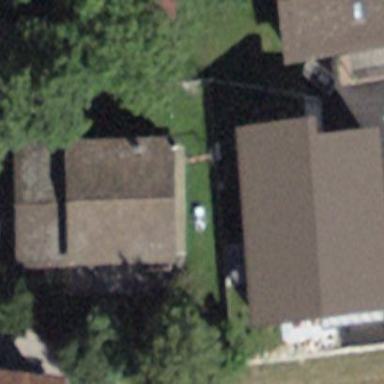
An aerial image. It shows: Detached building.